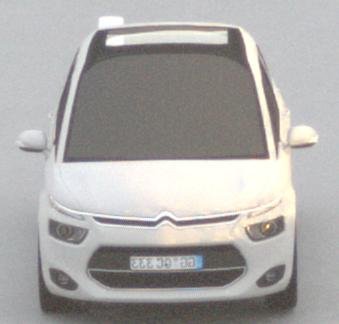
Make: Citroen
Model: Grand C4 Picasso VTi 120
Detailed model: Grand C4 Picasso (II)
Model produced from: 2013/10
Model produced until: 2015/02
Doors: 5
Color: white
Road condition: dry road
Daytime: sunrise or sunset
Contrast: low contrast